Field crop: maize
Growth stage: 2
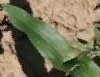
Species: maize